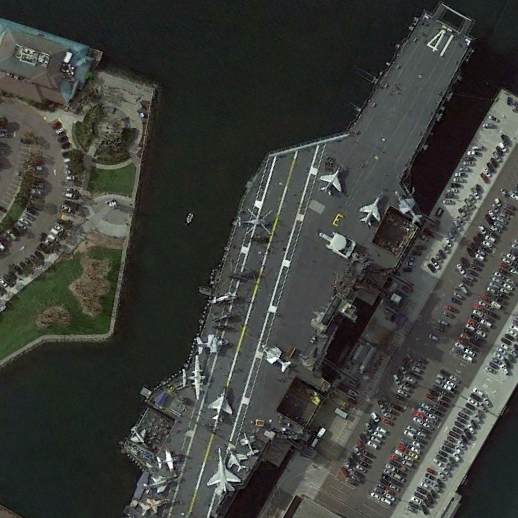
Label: Midway-class_aircraft_carrier